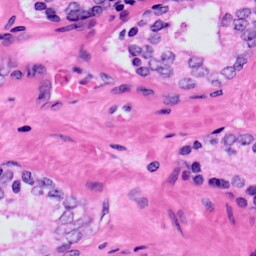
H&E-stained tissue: Prostate